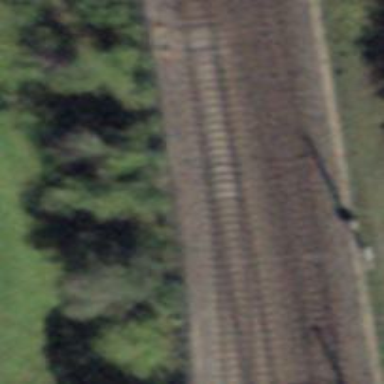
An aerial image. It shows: Railway switch with the turnout on the right side.